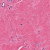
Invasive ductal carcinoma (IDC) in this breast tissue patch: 0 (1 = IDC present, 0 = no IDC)